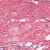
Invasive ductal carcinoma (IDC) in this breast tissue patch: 0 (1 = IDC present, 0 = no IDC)